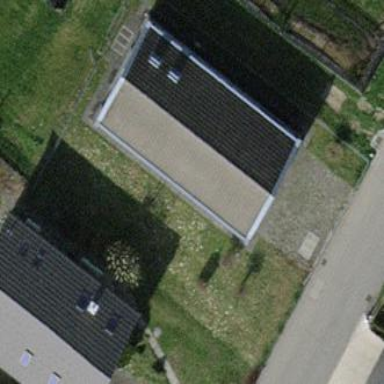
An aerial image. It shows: Distribution level power substation housed in service building.